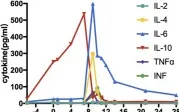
Clinical monitoring after infusion of piggyBac-generated CAR19-T cells. (A) Trends of Interleukin(IL)-2, IL-4, IL-6, IL-10, tumor necrosis factor alpha (TNFalpha) and interferon (INF) during 28 days after infusion.
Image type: pathology (immunostaining)